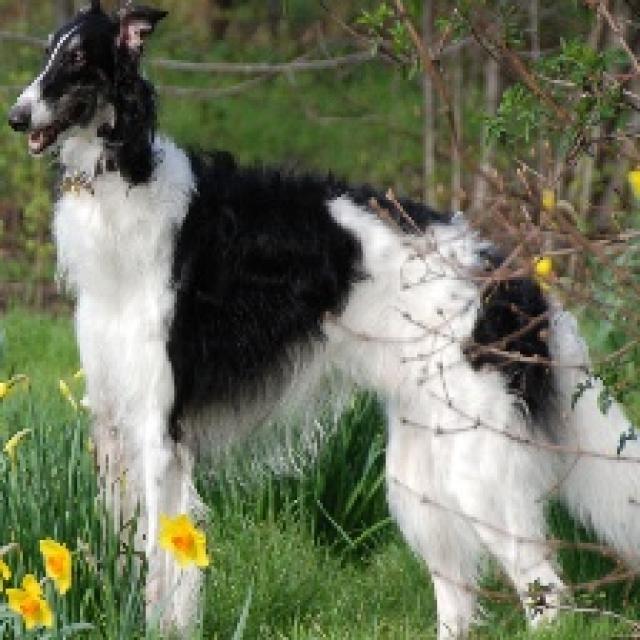
Healthy canine skin — no visible lesions, inflammation, or abnormalities. The skin and coat appear normal.